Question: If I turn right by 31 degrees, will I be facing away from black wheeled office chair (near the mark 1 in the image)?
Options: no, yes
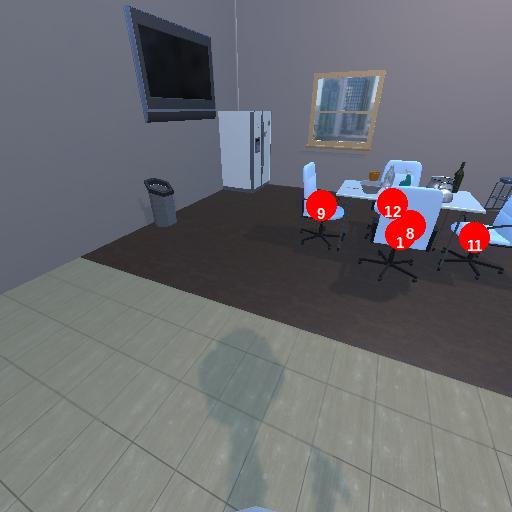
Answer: no